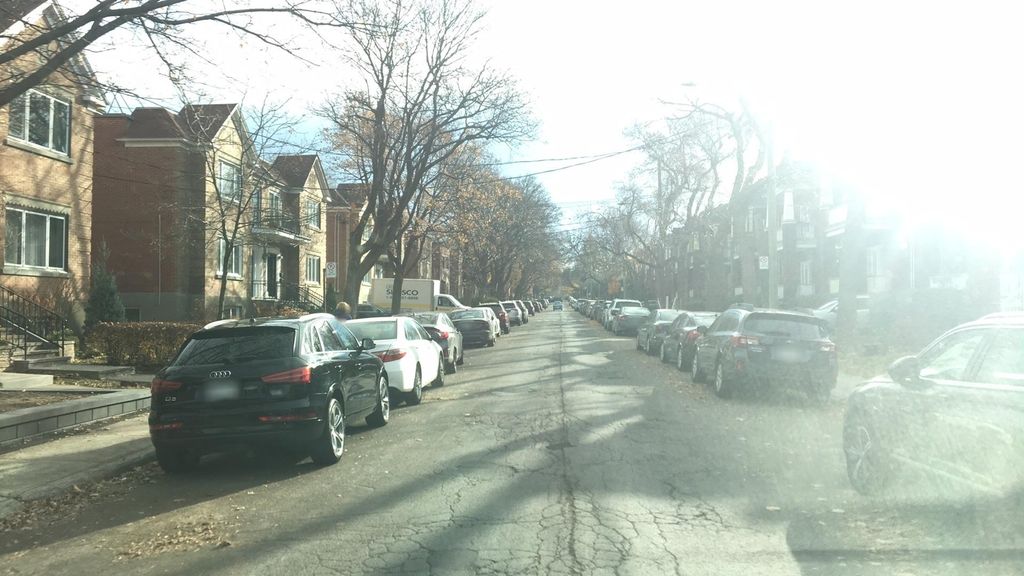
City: montreal